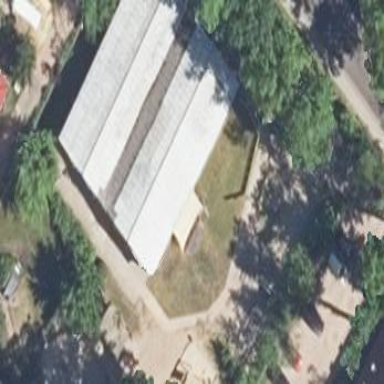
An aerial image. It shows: Kindergarten.